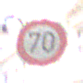
Verkehrszeichen: Geschwindigkeit70
Umgebung: Outdoor, Urban
Tageszeit: MorningAfternoon
Wetter: PartlyCloudy
Licht: Natural
Jahreszeit: NotSpecified
Kontrast: HighContrast